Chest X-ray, AP view. Patient: 81 years old, sex F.
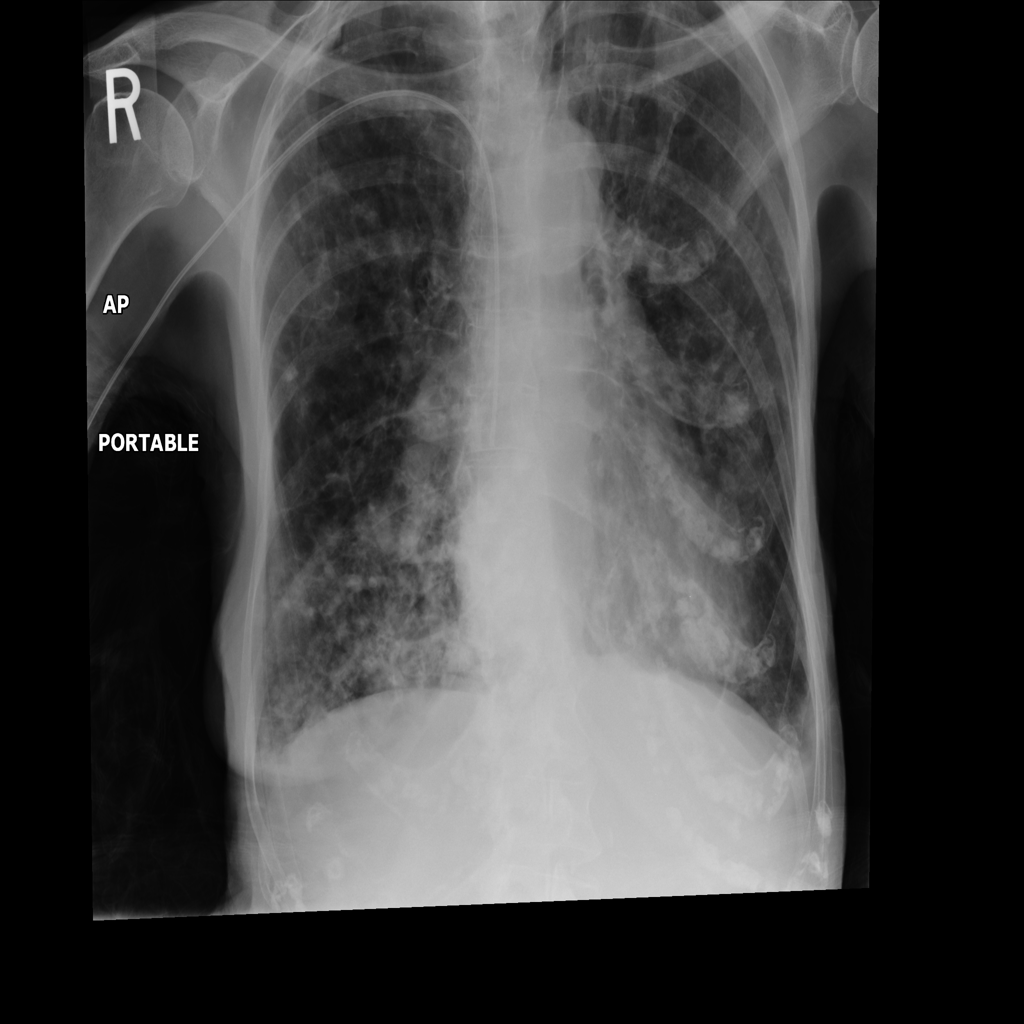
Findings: No Finding